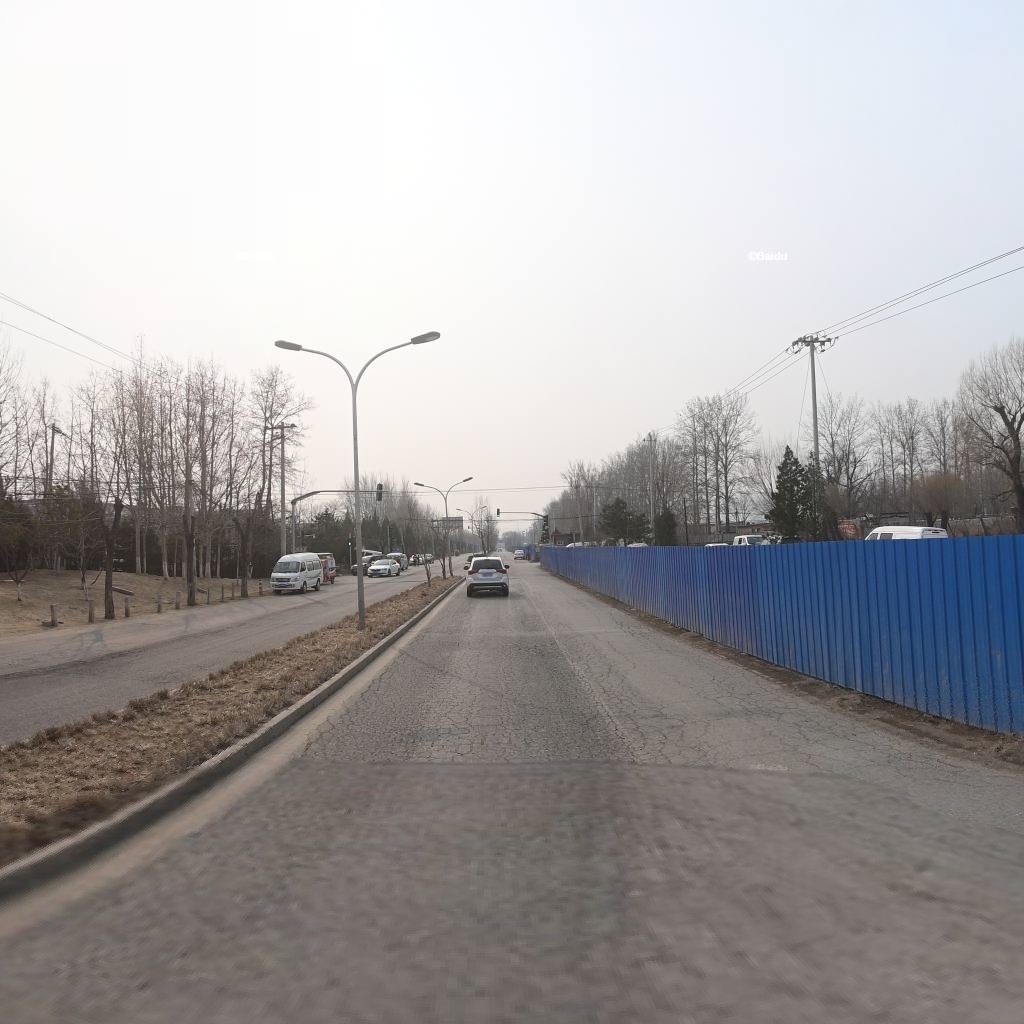
Region: Haidian
Road damage annotations: alligator crack